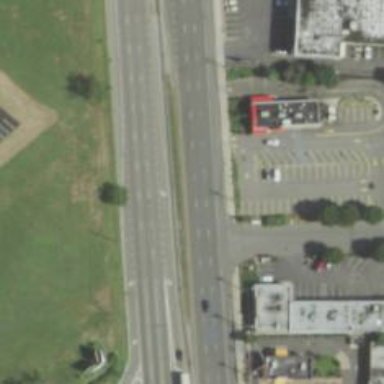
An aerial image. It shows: Asphalt road designated as trunk highway.